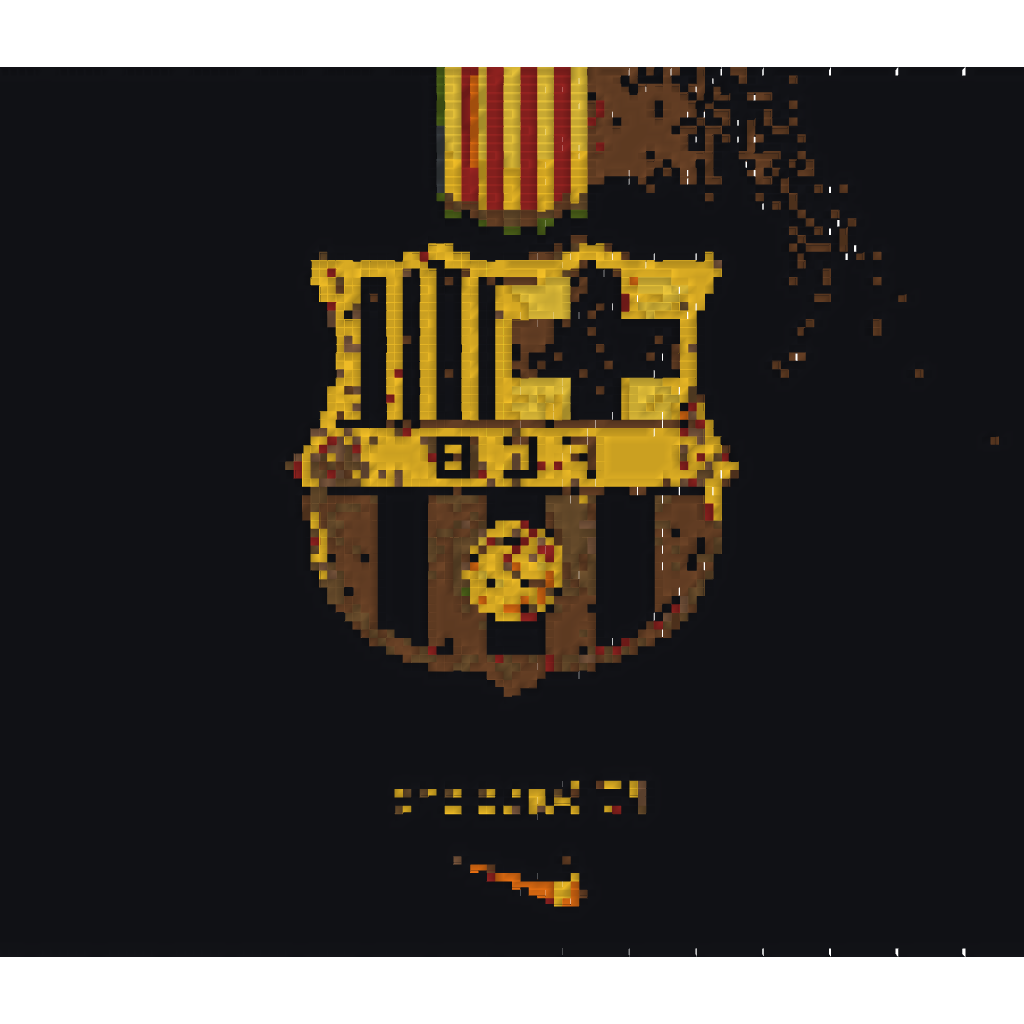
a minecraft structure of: F.C Barcelona